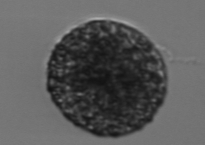
Label: Vicicitus_globosus